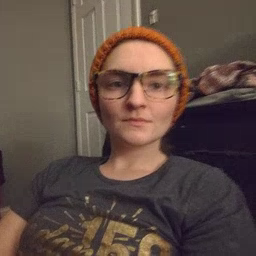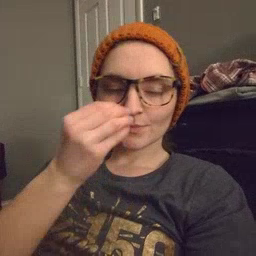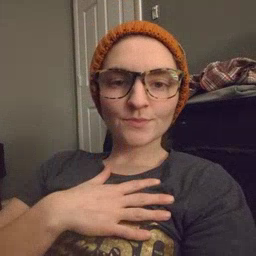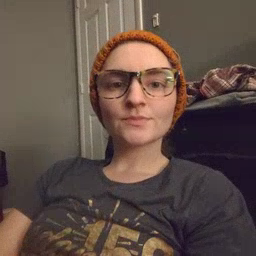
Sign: pajamas